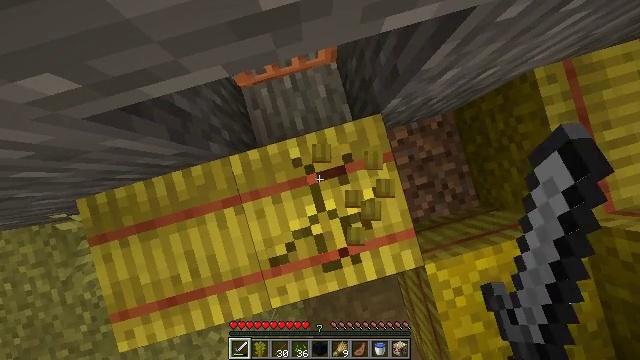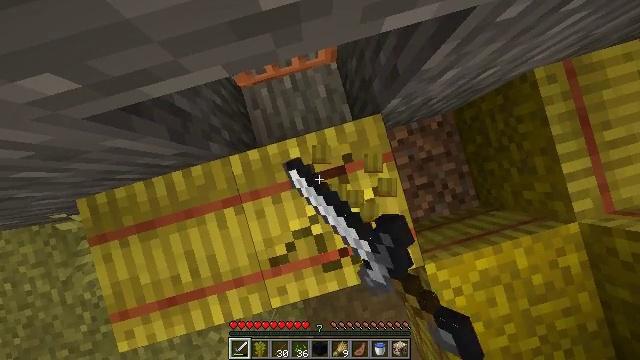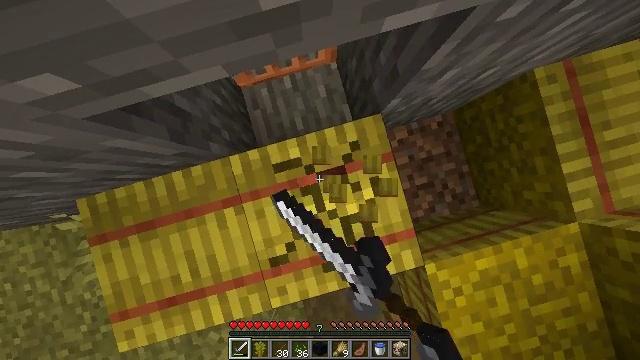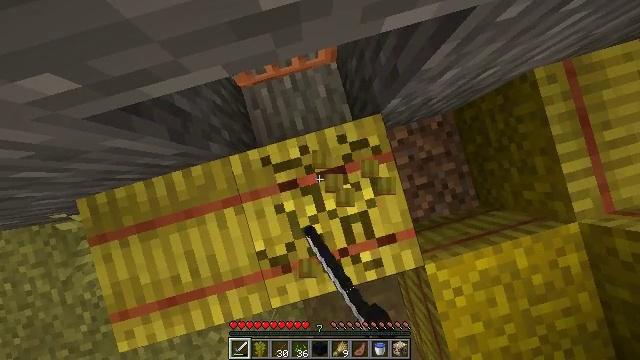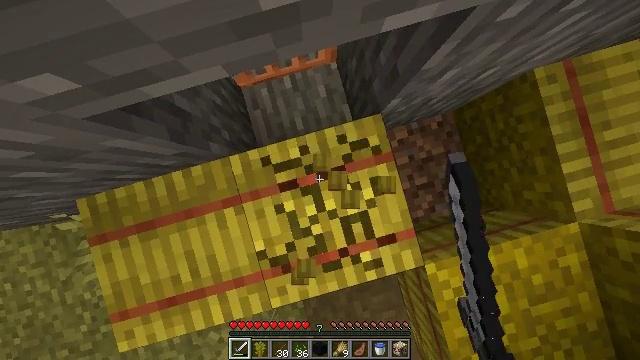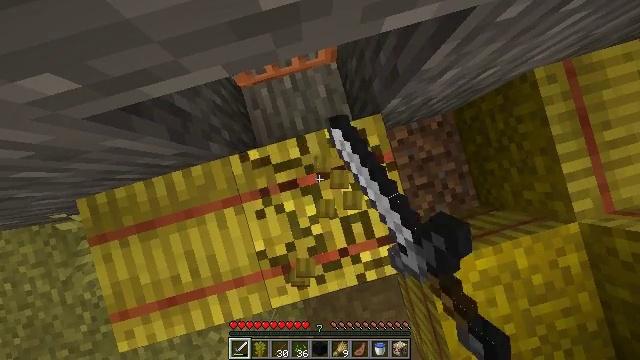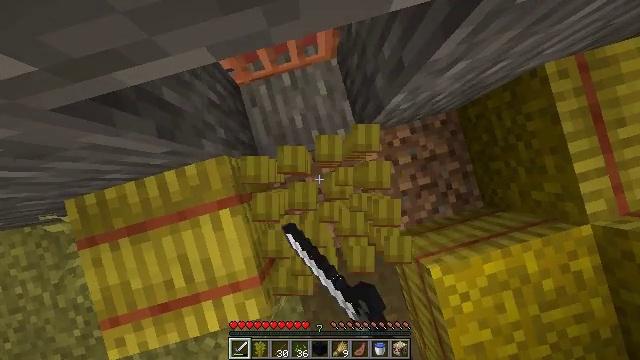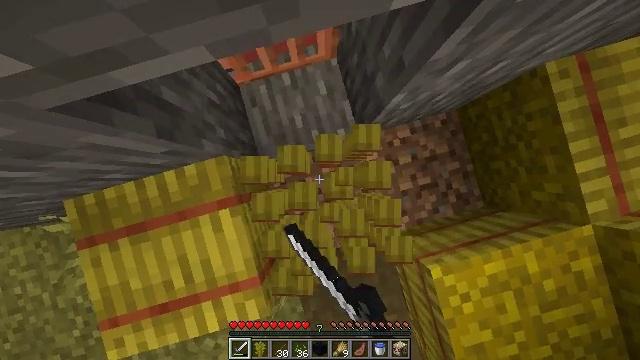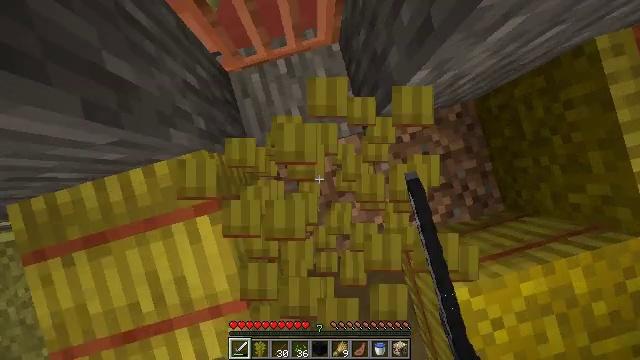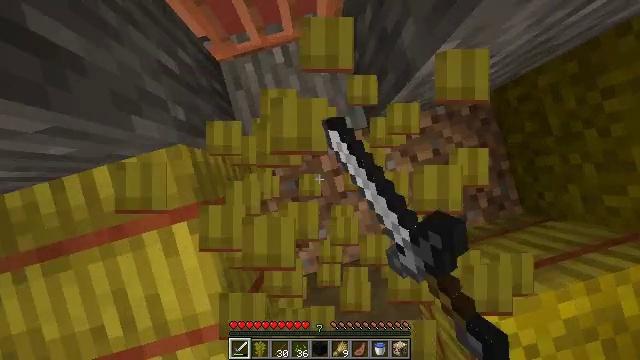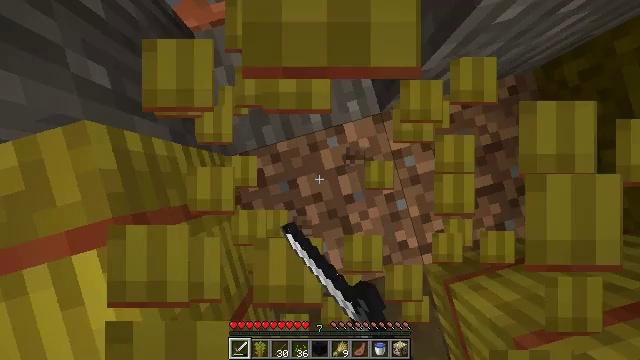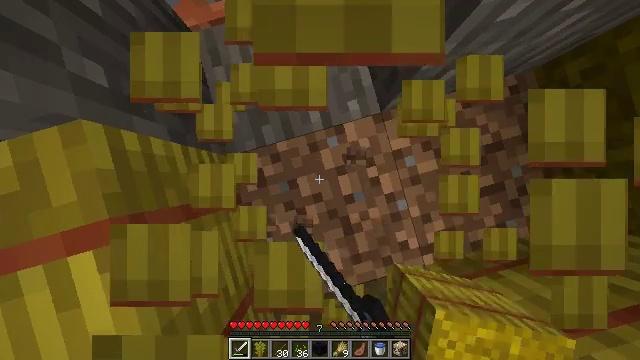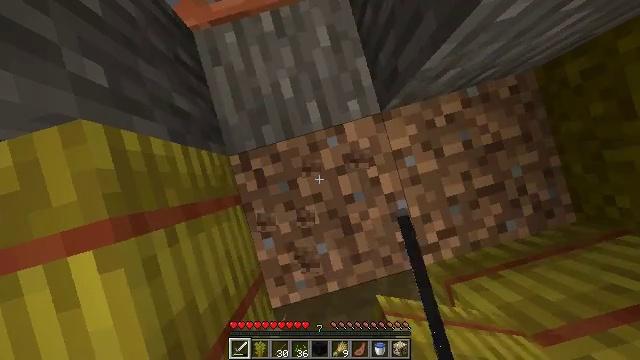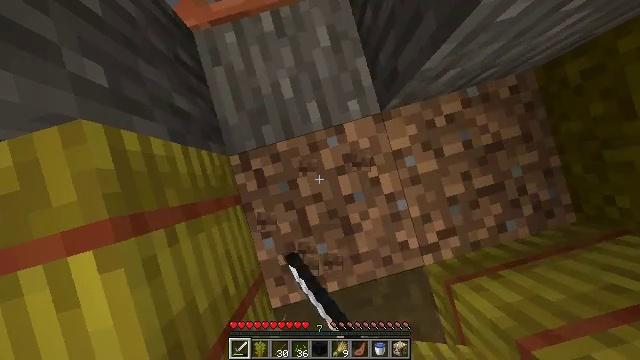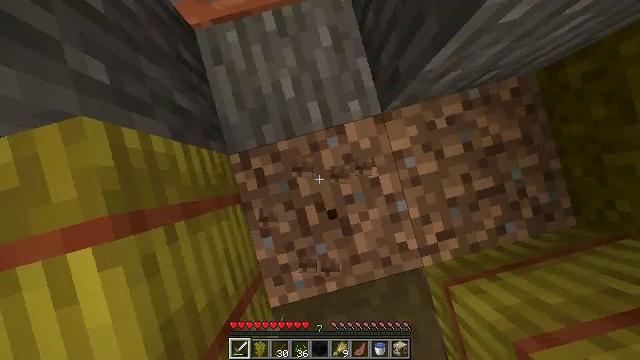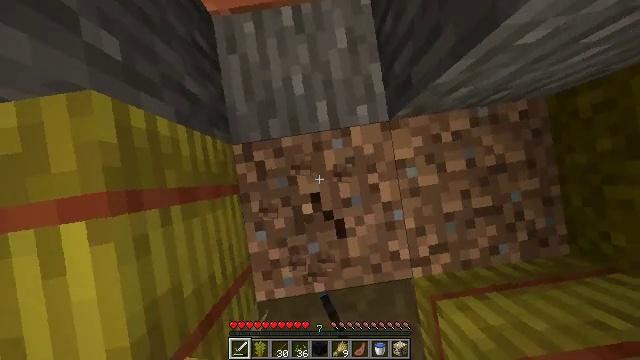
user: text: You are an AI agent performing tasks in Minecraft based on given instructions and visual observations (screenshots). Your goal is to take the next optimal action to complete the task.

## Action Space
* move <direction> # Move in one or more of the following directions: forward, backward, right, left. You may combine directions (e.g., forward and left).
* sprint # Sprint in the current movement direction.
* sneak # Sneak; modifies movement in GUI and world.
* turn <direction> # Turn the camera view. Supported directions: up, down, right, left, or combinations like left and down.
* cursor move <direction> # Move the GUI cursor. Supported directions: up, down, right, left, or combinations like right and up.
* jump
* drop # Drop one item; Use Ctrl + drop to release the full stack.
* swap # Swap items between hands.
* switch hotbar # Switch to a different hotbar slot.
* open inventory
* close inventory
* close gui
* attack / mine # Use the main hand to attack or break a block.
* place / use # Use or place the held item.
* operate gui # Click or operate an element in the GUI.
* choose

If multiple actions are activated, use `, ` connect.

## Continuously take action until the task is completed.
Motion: motion action
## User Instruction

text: Harvest hay blocks from the village.
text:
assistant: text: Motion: attack / mine
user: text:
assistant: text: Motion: attack / mine
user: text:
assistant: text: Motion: attack / mine
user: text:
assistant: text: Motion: attack / mine
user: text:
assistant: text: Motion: attack / mine
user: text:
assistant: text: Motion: attack / mine
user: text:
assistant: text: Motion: attack / mine
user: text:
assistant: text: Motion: attack / mine
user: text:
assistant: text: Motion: attack / mine
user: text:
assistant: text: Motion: attack / mine
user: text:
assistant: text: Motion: attack / mine
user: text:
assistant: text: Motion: attack / mine
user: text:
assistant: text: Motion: attack / mine
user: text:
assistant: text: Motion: attack / mine
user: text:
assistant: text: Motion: turn left, attack / mine
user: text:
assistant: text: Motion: turn left, attack / mine
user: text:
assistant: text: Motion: turn left, attack / mine
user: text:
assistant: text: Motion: turn left, attack / mine
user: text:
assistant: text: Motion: turn left, attack / mine
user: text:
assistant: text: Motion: turn left, attack / mine
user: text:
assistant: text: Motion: turn left, attack / mine
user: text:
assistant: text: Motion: turn left, attack / mine
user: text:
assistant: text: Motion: turn left, attack / mine
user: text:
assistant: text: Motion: turn left and up, attack / mine
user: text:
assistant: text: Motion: turn left and up, attack / mine
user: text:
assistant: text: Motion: turn left and up, attack / mine
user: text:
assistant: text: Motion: turn left and up, attack / mine
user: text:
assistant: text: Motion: turn up, attack / mine
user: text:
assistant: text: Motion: attack / mine
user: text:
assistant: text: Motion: turn up, attack / mine